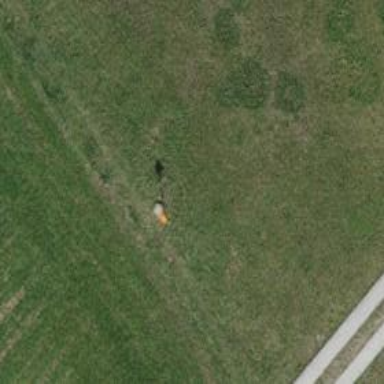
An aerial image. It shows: Aerial marker.